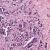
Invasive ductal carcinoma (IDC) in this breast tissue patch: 1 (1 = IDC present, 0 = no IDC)